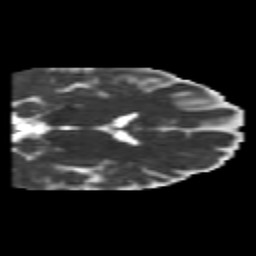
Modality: MD
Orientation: coronal
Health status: healthy
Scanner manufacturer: philips
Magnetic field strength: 3 T
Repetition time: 6.964 s
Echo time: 0.092 s